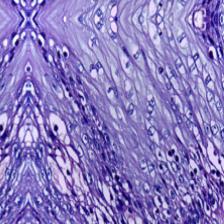
Diagnosis: Normal